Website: apple
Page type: customer-info-address
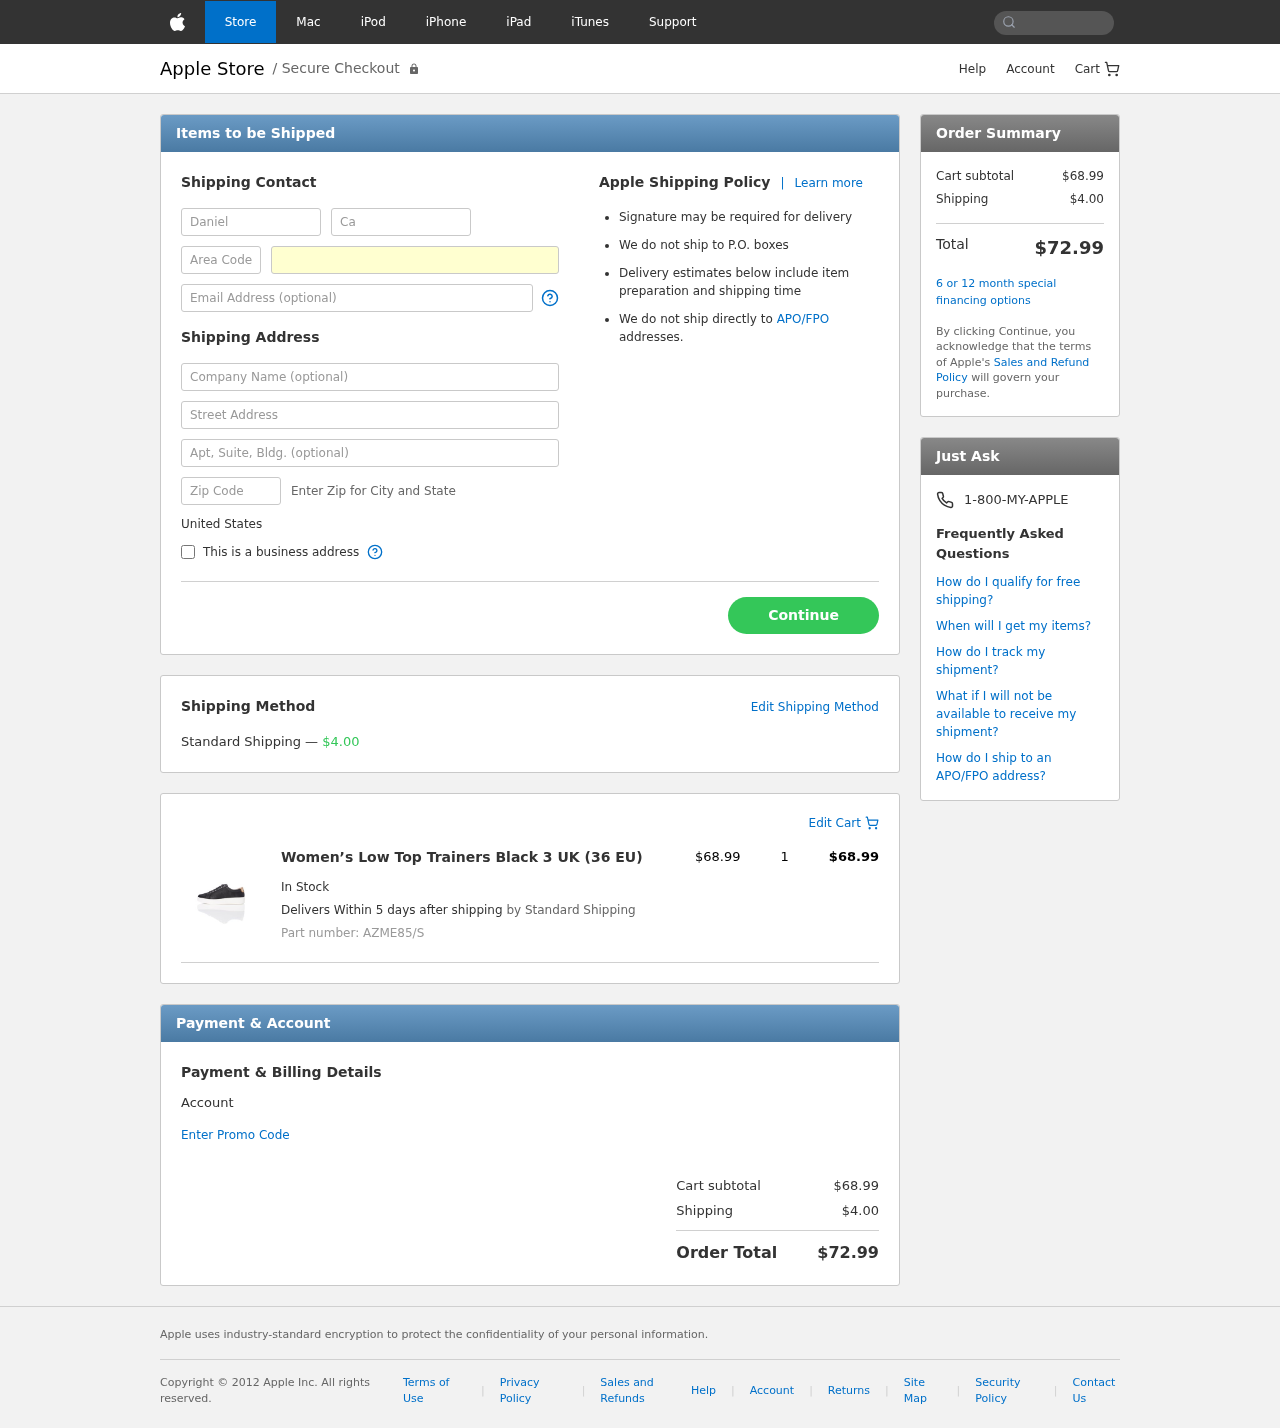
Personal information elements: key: PII_COUNTRY
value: United States
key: PII_FIRSTNAME
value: Daniel
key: PII_LASTNAME
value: Carr
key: PII_PHONE_AREA
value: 269
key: PII_PHONE_LINE
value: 3119
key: PII_EMAIL
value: danielcarr@gmail.com
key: PII_COMPANY
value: Williams, Jones and Ballard
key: PII_STREET
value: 12172 Osborn Valleys Suite 518
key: PII_POSTCODE
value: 93504
Product elements: key: PRODUCT1_NAME
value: Women’s Low Top Trainers Black 3 UK (36 EU)
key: PRODUCT1_PRICE
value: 68.99
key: PRODUCT1_QUANTITY
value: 1
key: PRODUCT1_SKU
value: AZME85/S
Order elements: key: ORDER_SHIPPING_COST
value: $4.00
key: ORDER_ITEM_TOTAL
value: $68.99
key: ORDER_SUBTOTAL
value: $68.99
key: ORDER_TOTAL
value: $72.99